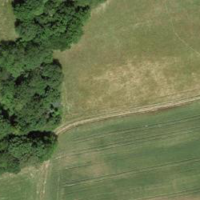
EUNIS habitat code: 52
Species observed at this site:
Euonymus europaeus